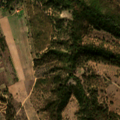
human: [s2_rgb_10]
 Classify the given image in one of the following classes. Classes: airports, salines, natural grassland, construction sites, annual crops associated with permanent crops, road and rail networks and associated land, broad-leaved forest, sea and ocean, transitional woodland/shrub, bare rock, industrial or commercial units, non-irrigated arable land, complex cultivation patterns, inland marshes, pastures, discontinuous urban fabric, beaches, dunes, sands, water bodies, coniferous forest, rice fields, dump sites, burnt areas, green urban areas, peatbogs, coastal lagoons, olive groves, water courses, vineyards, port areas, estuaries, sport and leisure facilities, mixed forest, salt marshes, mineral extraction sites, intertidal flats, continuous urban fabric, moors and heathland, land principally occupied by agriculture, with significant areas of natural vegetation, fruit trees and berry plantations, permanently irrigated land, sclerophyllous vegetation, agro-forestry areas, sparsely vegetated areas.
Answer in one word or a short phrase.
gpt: olive groves, complex cultivation patterns, land principally occupied by agriculture, with significant areas of natural vegetation, mixed forest, transitional woodland/shrub